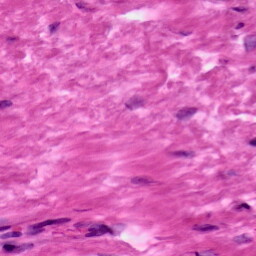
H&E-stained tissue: Ovarian